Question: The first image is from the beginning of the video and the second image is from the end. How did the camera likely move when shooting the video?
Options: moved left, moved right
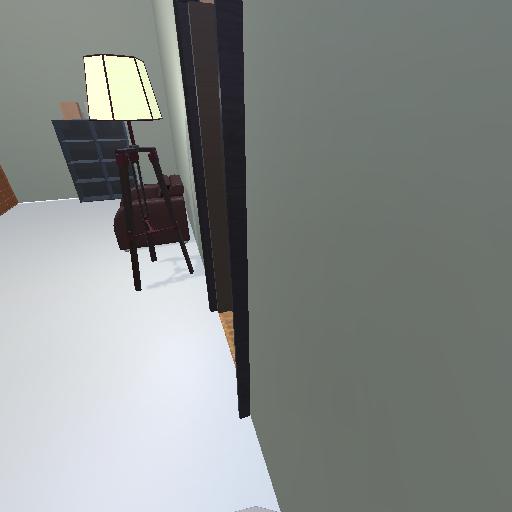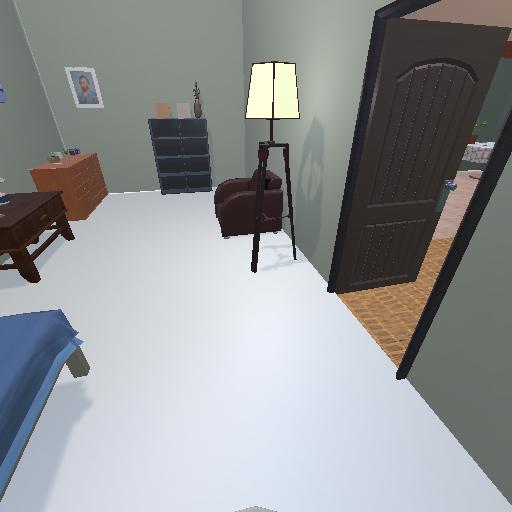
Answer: moved left